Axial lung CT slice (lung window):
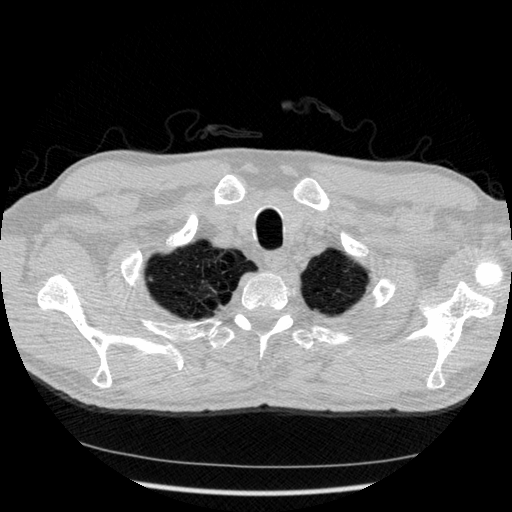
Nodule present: no